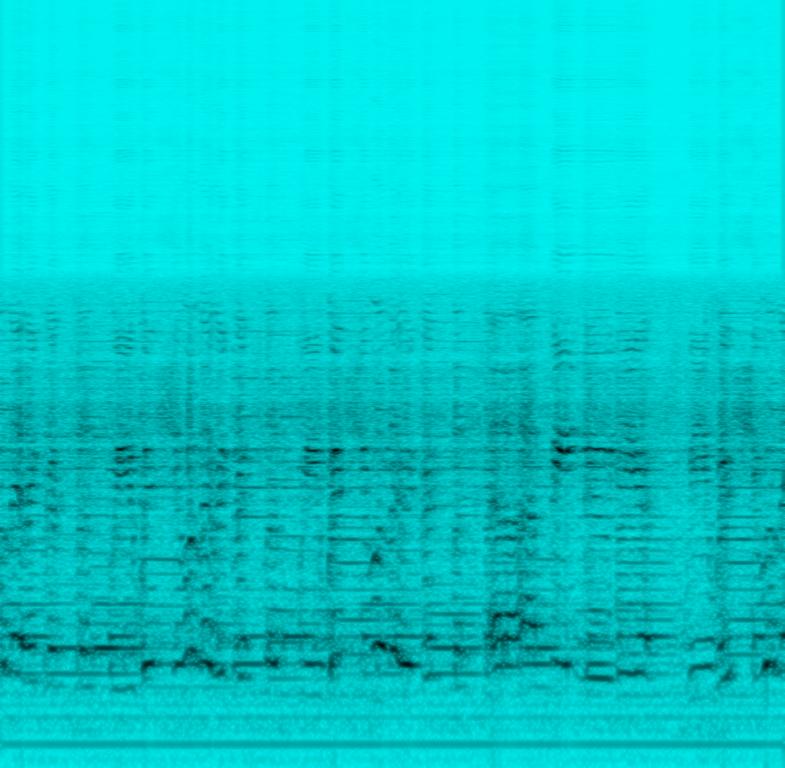
A male voice is singing a Christmas song supported by a piano playing chords. The audio is of poorer quality and seems to be coming out of a jukebox rather than being sung live. This song may be playing at Christmas time.